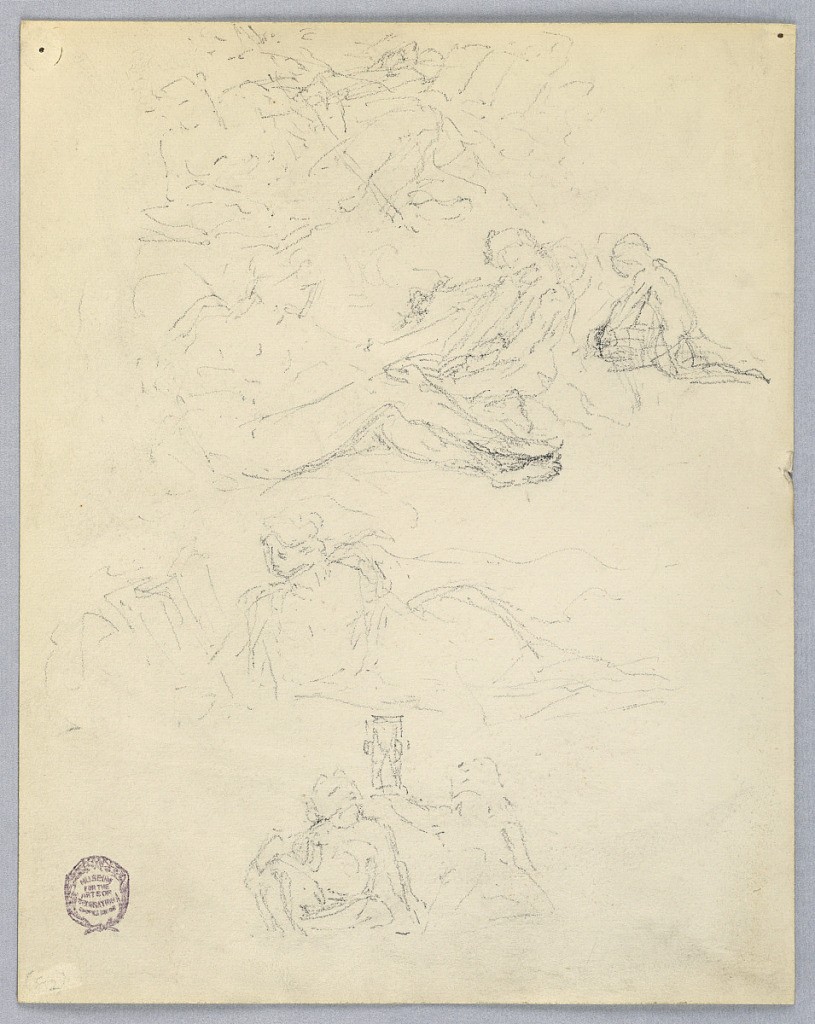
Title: Sketches of Figures
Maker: Francis Augustus Lathrop, American, 1849–1909
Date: ca. 1895
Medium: Graphite on paper
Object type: Drawing
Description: Possibly studies for a mural. Below, two figures with an hour glass. Verso: Notes, upper right--symbols: "globe, tripod, telescope, owl."